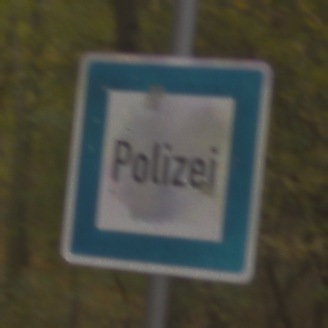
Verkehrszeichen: Polizei
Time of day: Midday
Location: Outdoor (Nature)
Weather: Overcast
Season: NotSpecified
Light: Natural